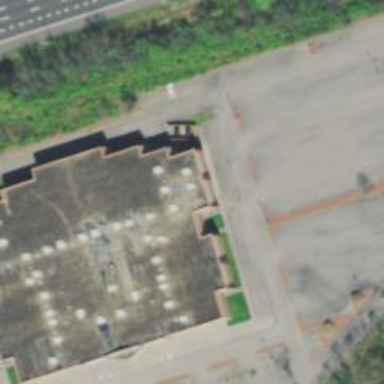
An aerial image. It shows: Cinema building.